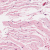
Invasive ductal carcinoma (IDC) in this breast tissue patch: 0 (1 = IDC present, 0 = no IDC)